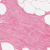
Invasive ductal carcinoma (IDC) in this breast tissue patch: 0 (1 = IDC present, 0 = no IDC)